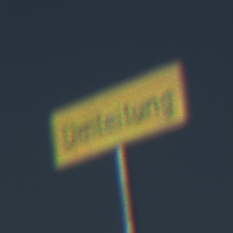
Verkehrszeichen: Umleitungsankuendigung
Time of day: MorningAfternoon
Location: Outdoor (Nature)
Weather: Clear
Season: NotSpecified
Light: Natural